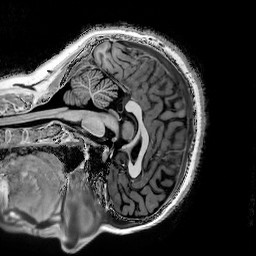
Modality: T1w
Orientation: sagittal
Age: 26
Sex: female
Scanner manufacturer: siemens
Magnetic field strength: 3 T
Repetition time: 5 s
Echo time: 0.00298 s